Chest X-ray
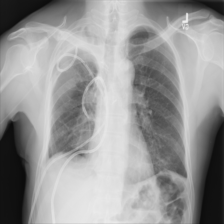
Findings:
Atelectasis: negative
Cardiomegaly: negative
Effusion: negative
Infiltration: negative
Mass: negative
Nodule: negative
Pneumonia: negative
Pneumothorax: negative
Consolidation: negative
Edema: negative
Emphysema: negative
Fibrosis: negative
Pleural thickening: negative
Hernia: negative